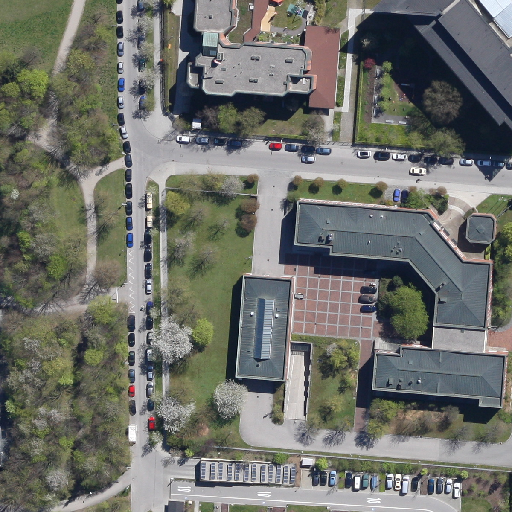
Referring expression: car in the parking area